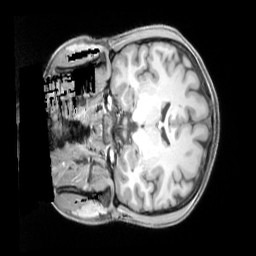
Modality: T1w
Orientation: coronal